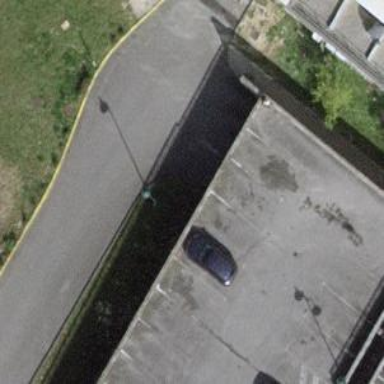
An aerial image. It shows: Parking entrance.